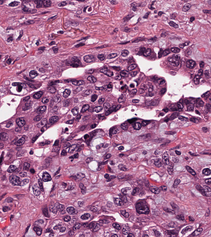
Tumor epithelial tissue: yes
Tumor-associated stroma tissue: yes
Normal tissue: no